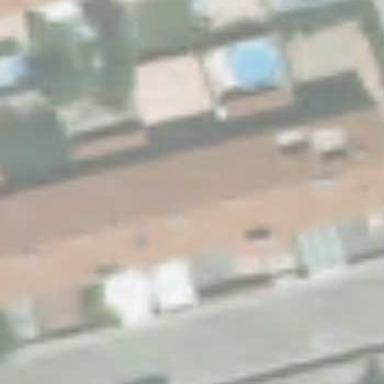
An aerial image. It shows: Terrace building with pitched roof oriented across.